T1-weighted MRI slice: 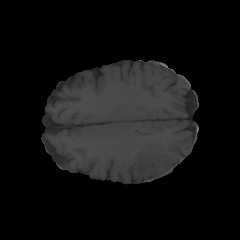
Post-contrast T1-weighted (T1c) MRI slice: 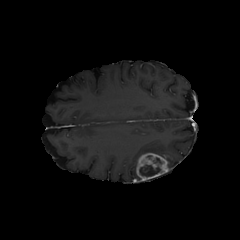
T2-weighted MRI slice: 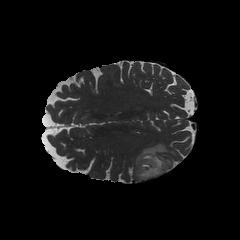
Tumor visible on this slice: yes